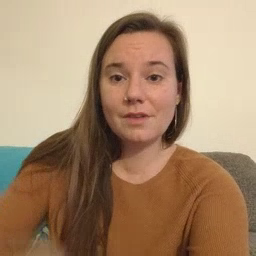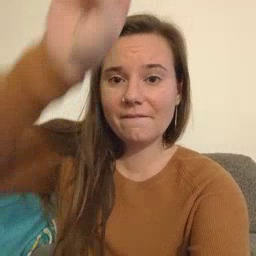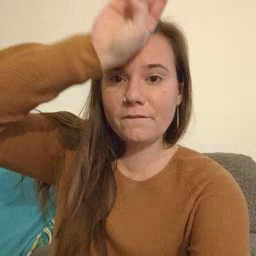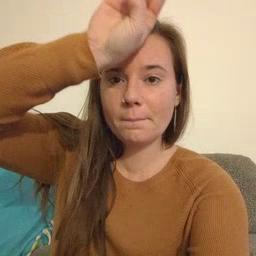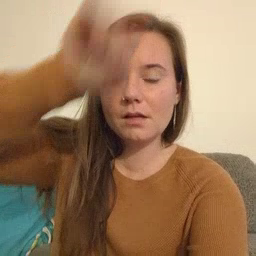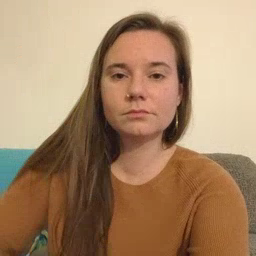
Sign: fireman